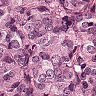
Metastatic tissue present: yes